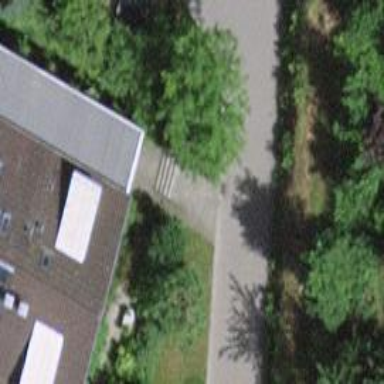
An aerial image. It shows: Set of steps on the road.